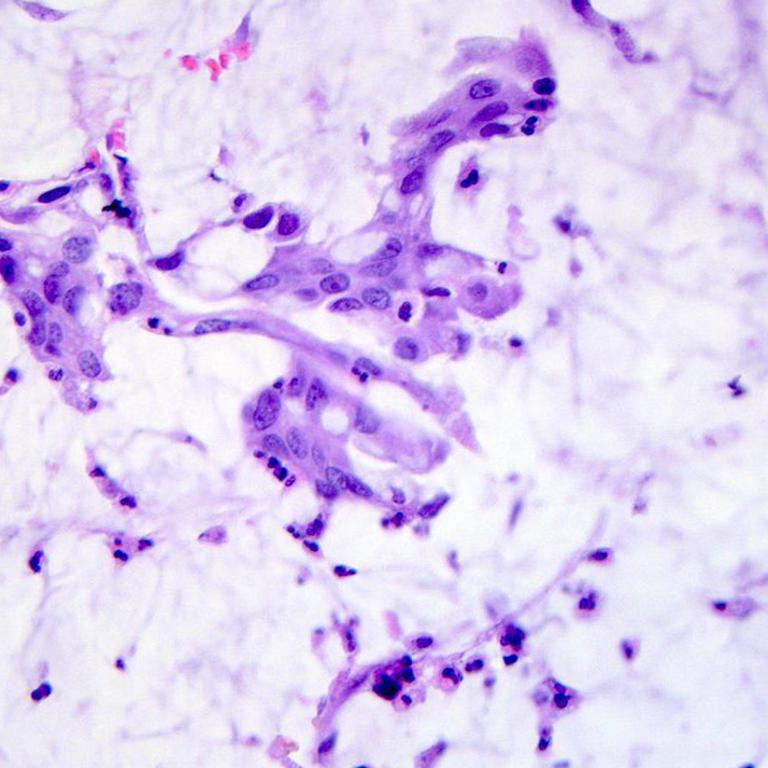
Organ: colon
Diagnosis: adenocarcinomas